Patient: sex F, age 56
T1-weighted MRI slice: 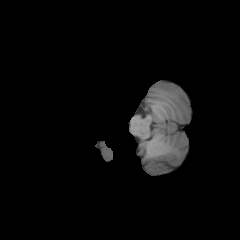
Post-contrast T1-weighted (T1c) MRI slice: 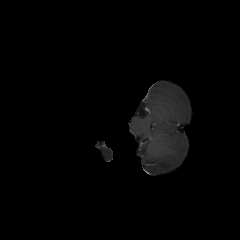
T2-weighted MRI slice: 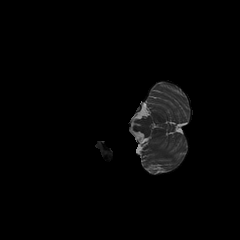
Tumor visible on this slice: no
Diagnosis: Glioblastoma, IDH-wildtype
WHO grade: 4